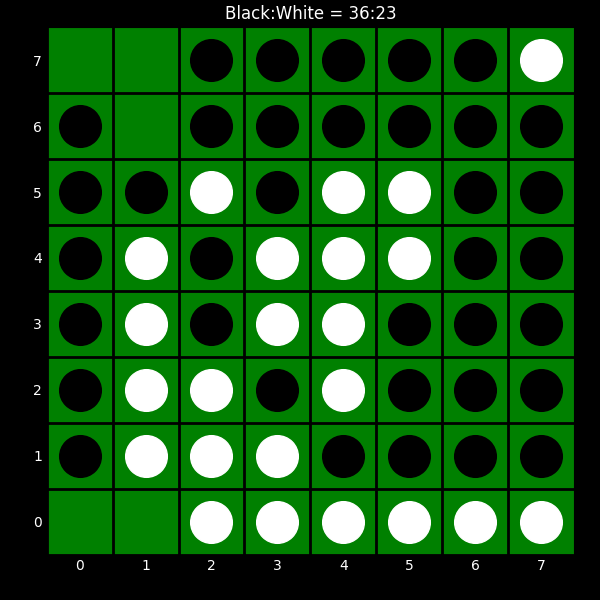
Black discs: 36
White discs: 23